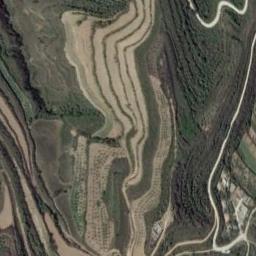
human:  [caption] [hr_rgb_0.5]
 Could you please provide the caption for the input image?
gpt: A large layer of brown and green mixed terraces with several winding narrow paths .

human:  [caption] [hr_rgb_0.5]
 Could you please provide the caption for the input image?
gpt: There are many plants on the terrace .

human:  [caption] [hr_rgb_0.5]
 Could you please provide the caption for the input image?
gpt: Most of the terraces are bare land .

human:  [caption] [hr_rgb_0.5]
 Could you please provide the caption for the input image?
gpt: The bare and green terrace is next to some trees .

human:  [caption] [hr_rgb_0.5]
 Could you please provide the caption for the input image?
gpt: There are some yellow terraces beside a river .